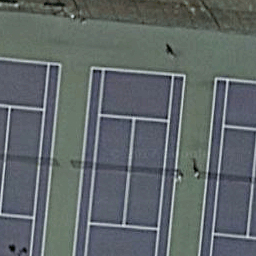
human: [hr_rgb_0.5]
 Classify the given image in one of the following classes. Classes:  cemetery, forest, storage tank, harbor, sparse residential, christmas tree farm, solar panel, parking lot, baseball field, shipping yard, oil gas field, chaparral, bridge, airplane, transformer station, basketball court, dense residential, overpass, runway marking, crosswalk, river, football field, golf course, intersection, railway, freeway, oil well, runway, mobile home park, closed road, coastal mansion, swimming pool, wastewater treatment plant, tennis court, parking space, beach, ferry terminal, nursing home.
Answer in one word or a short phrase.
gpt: tennis court